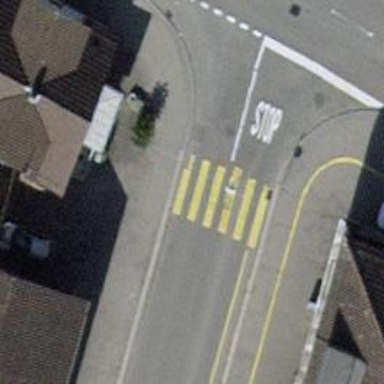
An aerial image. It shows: Uncontrolled and marked road crossing.